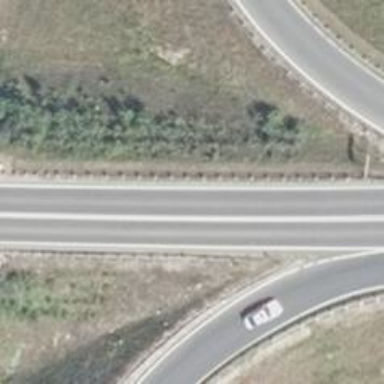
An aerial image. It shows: Trunk link highway designated as motorroad.